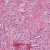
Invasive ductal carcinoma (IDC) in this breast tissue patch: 0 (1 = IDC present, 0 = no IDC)